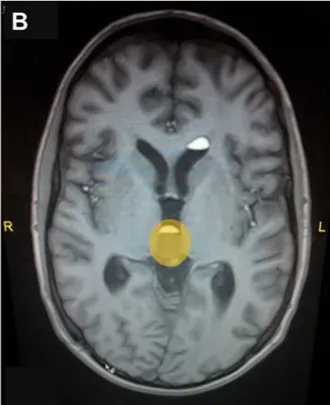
Representative diagnostic images at primary diagnosis for case 2. (B) T2-weighted image of a whole-brain MRI showing a central metastasis close to the pituitary gland, which lead to a clinically significant diabetes mellitus with polyuria and polydipsia.
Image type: radiology (mri)